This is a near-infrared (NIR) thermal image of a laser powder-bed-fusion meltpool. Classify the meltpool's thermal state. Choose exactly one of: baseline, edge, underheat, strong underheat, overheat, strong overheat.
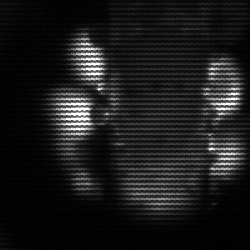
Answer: strong underheat